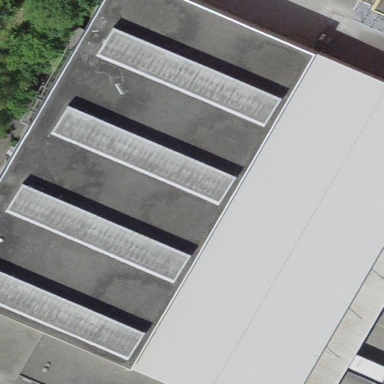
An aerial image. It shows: Industrial building.